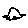
Label: car